Field crop: maize
Growth stage: 2
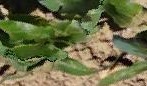
Species: maize